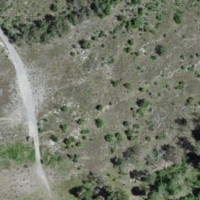
EUNIS habitat code: 45
Species observed at this site:
Odontites luteus
Clematis vitalba
Xerolenta obvia